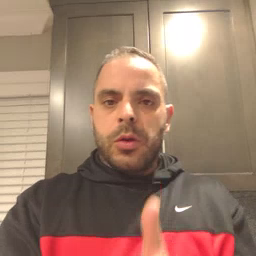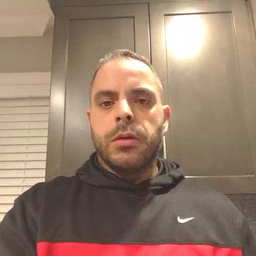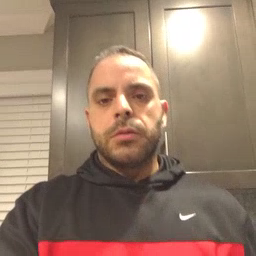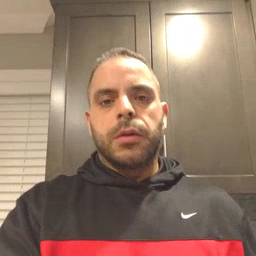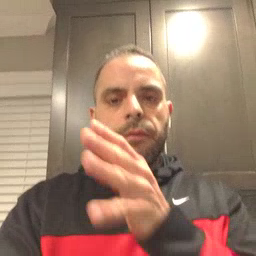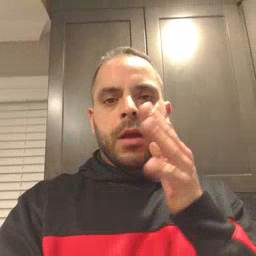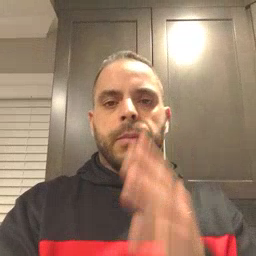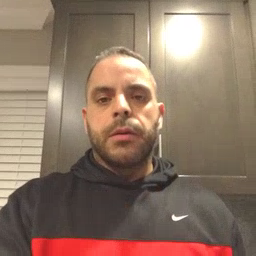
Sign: farm